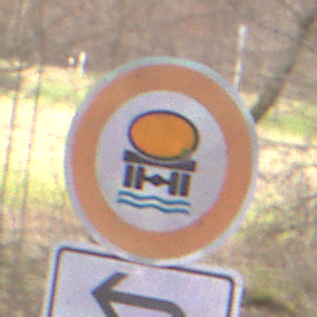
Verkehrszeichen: VerbotFahrzeugeWassergefaehrdenderLadung
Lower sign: RichtungsangabeDurchPfeile2
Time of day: MorningAfternoon
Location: Outdoor (Nature)
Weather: Overcast
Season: Autumn
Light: Natural